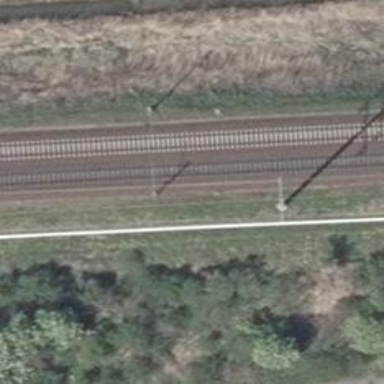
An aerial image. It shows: Railway track with contact lines for electrification.